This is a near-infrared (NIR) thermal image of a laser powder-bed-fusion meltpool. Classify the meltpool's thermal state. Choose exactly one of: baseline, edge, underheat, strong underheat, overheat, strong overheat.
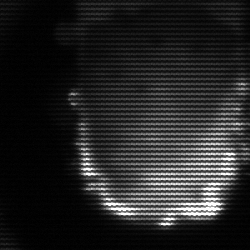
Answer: baseline